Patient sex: M
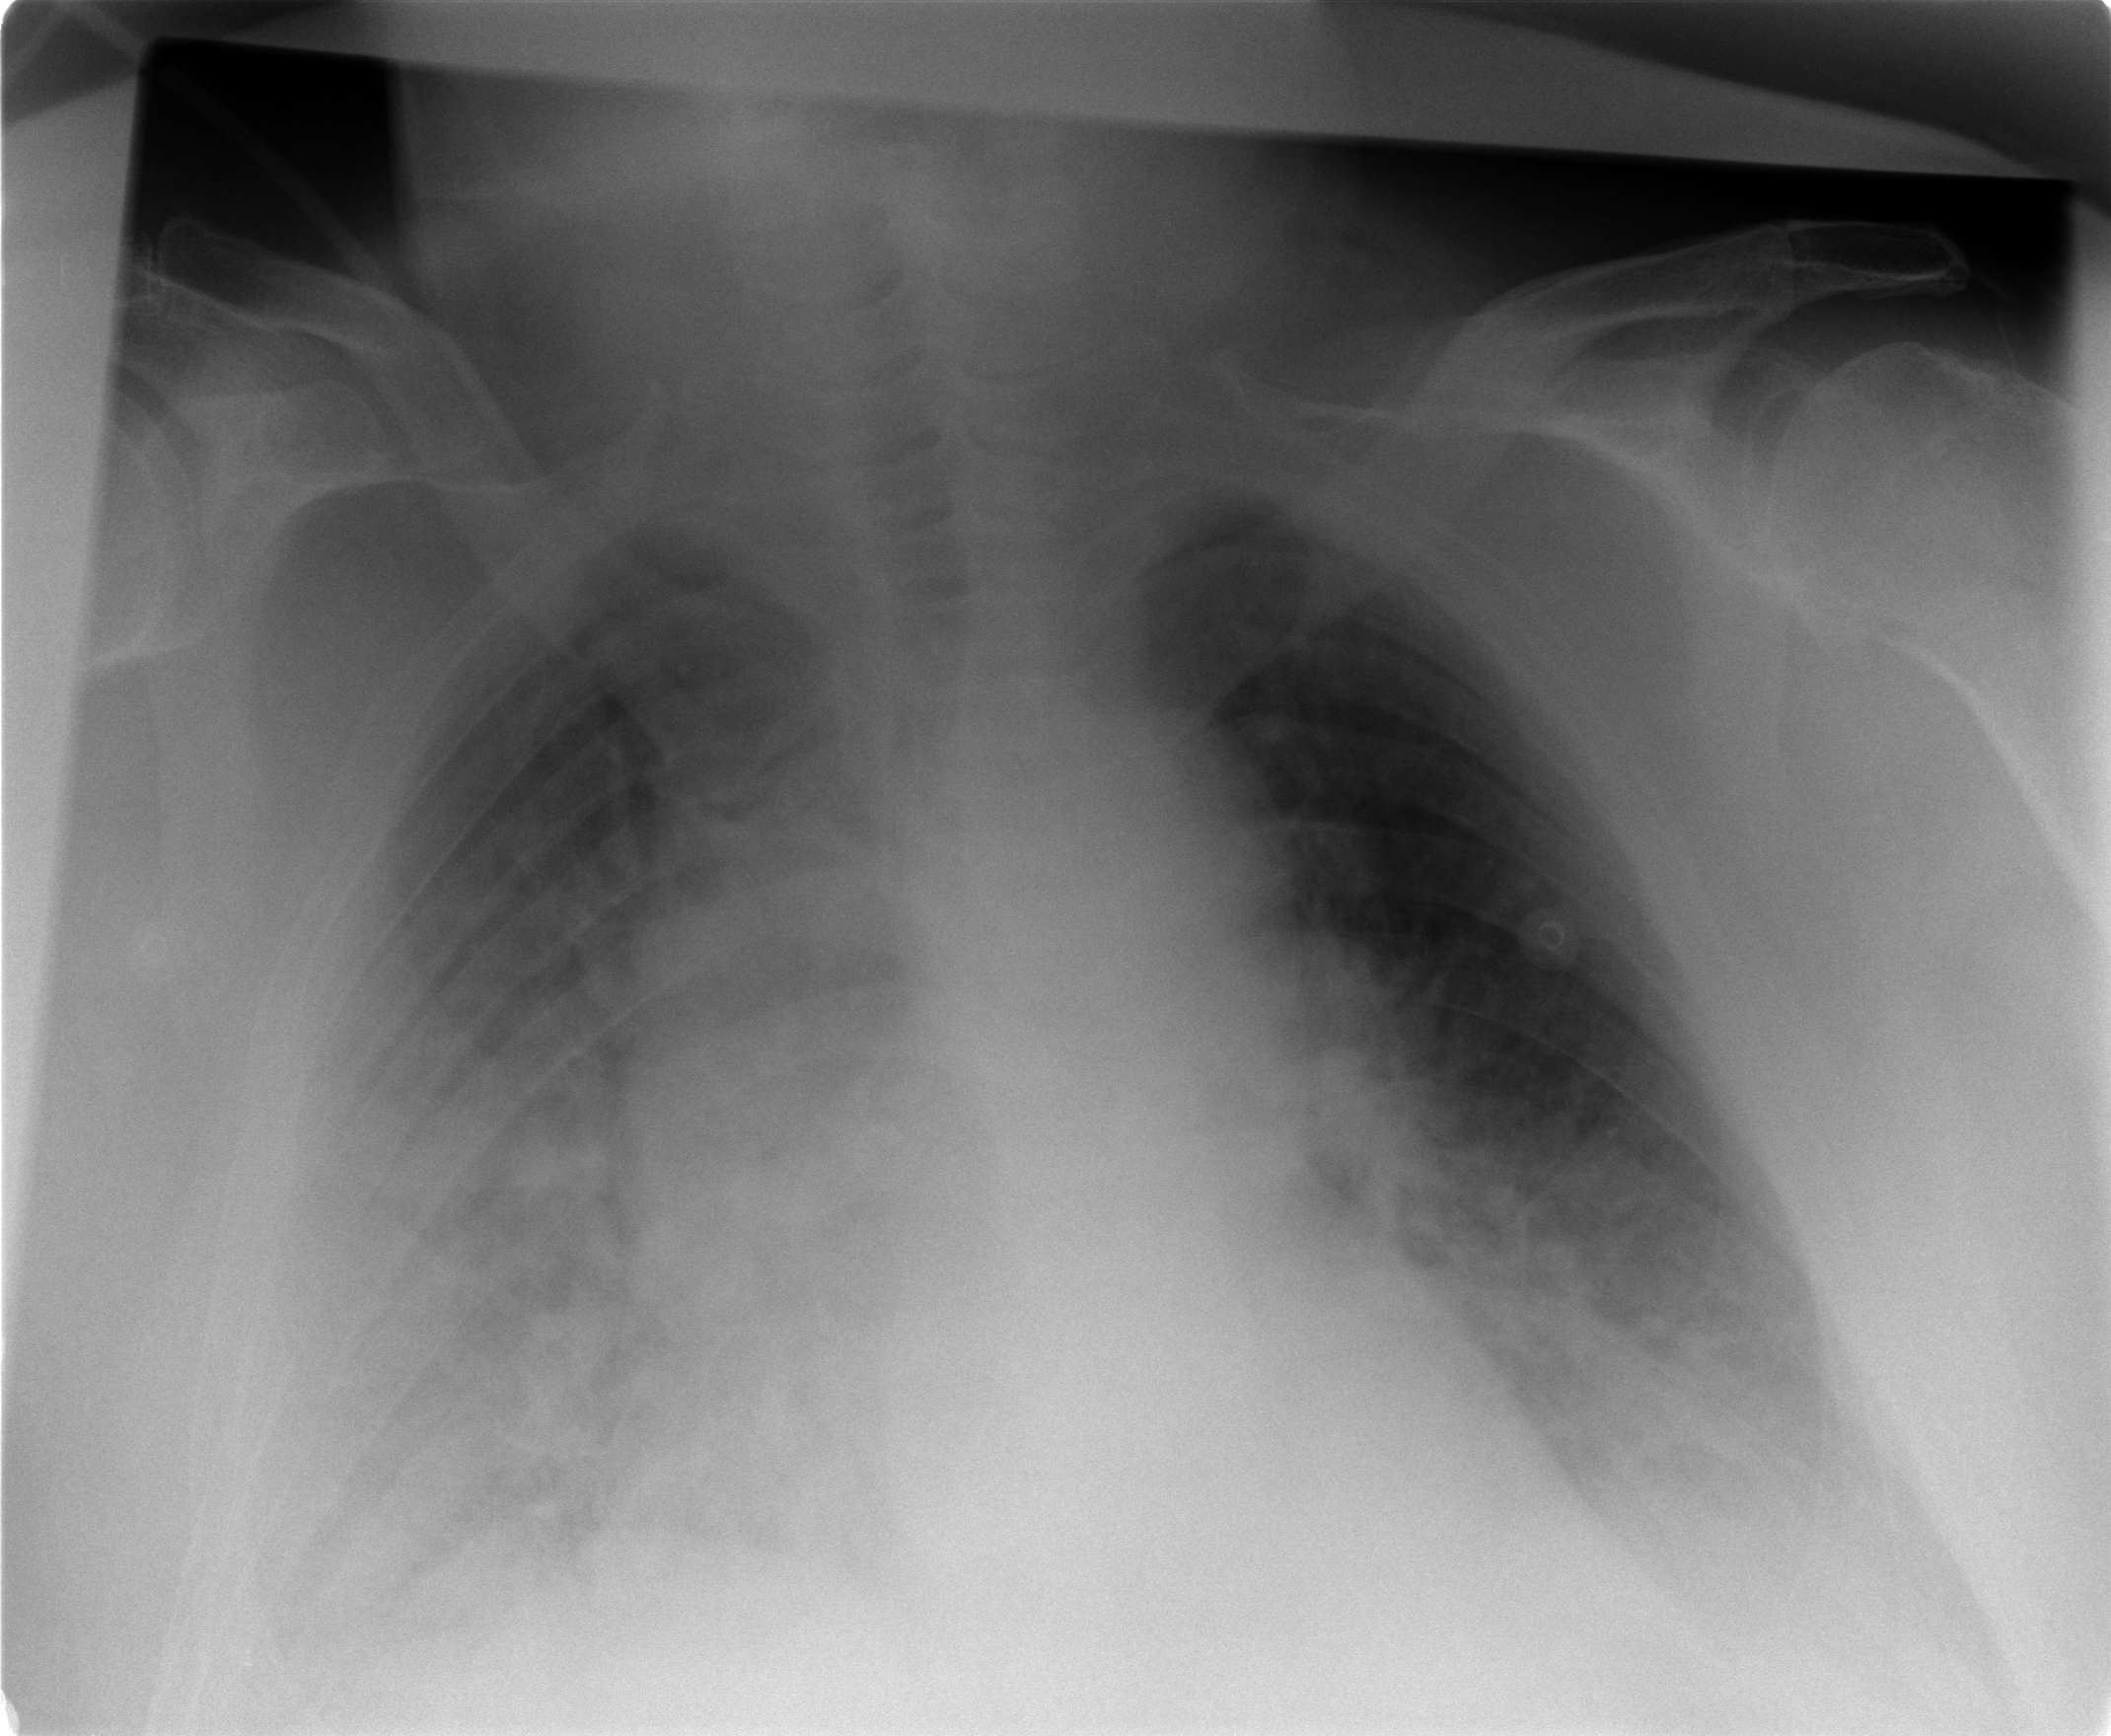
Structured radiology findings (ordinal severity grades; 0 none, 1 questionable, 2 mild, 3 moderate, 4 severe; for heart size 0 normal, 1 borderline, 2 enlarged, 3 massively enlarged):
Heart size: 2
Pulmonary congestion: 2
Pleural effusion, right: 2
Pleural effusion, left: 2
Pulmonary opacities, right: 3
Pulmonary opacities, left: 2
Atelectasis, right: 2
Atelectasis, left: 2